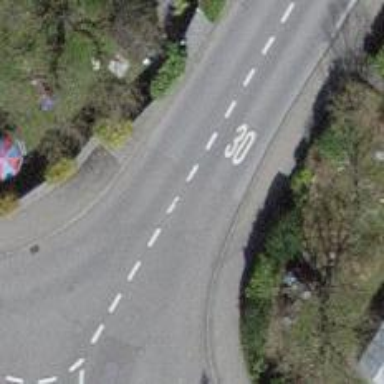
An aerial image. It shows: Kerb serving as barrier.